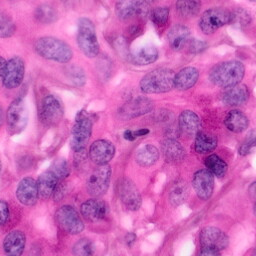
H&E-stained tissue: Pancreatic